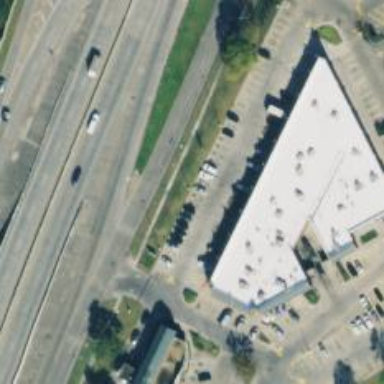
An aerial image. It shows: Veterinary facility.